Question: I have a uiview at the top of the interface (below the status bar) that only the bottom part of it is shown.
Actually, I want to make the red uiview to slide down to be entirely shown by drag such as the notificationcenter in the native iOS and not just by taping a button.
What should I use to "touch and pull down" the uiview so it could be shown entirely ?

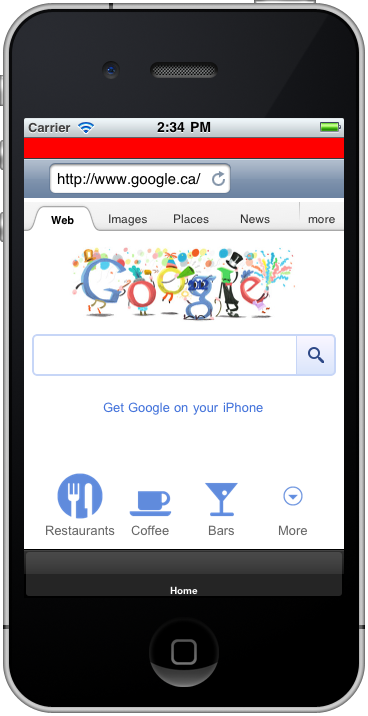
Answer: Make a subclass of 'UIView'.
Override 'touchesBegan:withEvent' and 'touchesMoved:withEvent'.
In the 'touchesBegan' perhaps make a visual change so the user knows they are touching the view.
In the touchesMoved use
'[[touches anyObject] locationInView:self]'
and
'[[touches anyObject] previousLocationInView:self]'
to calculate the difference between the current touch position and the last touch position (detect drag down or drag back up).
Then if you're custom drawing, call '[self setNeedsDisplay]' to tell your view to redraw in it's 'drawRect:(CGRect)rect' method.
Note: this assumes multiple touch is not used by this view.